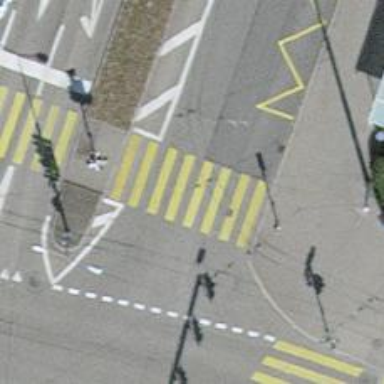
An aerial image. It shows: Crossing with traffic signals. It is zebra crossing.